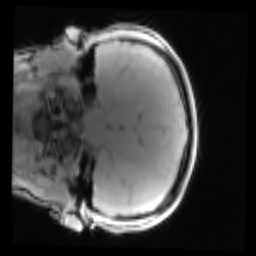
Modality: PDw
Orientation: coronal
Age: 17
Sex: female
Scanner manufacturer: siemens
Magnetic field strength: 3 T
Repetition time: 0.25 s
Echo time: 0.00103 s